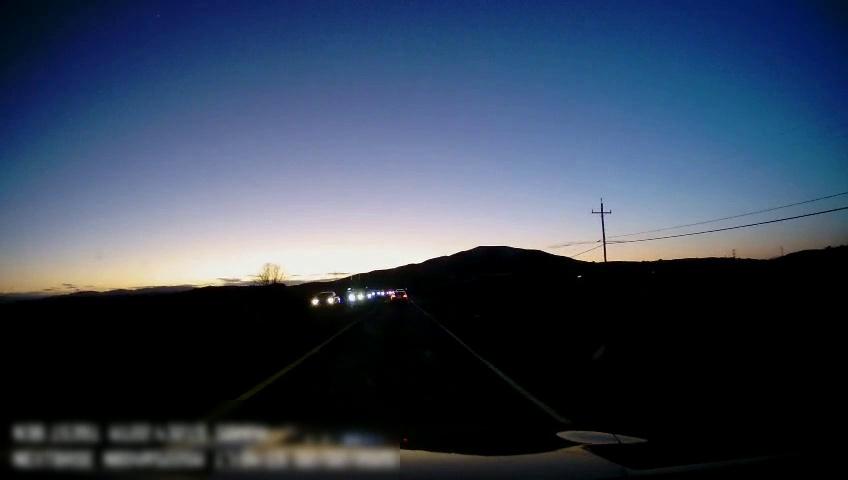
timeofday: Dusk/Dawn/Twilight
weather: Other
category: Drivable Space
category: Vehicles | Car
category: Vehicles | Car
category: Vehicles | Car
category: Lanes | Current Lane
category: Lanes | Current Lane